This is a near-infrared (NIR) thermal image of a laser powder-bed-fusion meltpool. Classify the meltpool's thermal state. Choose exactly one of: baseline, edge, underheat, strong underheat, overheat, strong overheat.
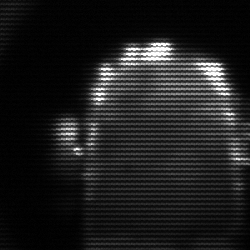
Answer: baseline